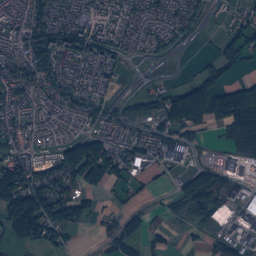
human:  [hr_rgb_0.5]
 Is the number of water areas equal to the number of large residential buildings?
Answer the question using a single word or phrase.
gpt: no

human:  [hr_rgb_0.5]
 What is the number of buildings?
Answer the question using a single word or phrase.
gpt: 7376

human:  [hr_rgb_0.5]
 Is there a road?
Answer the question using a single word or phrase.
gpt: yes

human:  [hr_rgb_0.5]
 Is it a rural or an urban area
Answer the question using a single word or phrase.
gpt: urban

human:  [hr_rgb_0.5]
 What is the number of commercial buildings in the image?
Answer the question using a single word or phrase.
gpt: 72

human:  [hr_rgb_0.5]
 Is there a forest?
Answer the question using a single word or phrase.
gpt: yes

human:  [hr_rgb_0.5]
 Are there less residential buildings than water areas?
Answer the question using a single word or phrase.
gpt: no

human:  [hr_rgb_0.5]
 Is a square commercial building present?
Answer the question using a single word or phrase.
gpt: no

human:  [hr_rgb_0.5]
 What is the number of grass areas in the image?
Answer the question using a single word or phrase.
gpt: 336

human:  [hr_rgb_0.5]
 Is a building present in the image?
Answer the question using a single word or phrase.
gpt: yes

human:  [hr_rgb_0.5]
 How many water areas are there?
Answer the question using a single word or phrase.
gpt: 33

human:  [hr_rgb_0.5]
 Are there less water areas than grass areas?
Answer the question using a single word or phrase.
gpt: yes

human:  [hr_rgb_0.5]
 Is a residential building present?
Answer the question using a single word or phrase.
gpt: yes

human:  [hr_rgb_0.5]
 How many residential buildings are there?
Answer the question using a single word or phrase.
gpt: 7239

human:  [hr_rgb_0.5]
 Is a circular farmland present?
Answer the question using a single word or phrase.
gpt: no

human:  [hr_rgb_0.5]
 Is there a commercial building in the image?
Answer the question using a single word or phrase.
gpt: yes

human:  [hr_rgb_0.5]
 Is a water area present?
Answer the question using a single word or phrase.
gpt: yes

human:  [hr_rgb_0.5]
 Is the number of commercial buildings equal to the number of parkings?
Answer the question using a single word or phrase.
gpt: no

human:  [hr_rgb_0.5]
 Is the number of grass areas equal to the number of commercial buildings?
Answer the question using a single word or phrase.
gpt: no

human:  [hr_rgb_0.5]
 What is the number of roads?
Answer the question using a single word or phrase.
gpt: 1224

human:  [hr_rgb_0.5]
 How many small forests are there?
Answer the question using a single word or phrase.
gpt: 94

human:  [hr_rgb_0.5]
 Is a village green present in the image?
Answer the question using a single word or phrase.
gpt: yes

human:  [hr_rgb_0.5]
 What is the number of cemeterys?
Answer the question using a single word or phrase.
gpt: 6

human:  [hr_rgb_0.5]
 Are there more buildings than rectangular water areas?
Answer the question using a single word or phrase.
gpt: yes

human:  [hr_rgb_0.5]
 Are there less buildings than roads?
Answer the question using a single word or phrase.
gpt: no

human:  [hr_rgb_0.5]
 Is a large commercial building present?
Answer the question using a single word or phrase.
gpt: yes

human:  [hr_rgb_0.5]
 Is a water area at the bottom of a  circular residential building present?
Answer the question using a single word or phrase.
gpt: yes

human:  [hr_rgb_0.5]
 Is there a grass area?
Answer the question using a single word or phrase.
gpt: yes

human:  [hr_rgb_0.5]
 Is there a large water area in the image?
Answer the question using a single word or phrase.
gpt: yes

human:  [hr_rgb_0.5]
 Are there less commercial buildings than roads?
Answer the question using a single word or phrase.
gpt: yes

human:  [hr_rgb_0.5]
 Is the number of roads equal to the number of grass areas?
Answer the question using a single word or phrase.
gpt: no

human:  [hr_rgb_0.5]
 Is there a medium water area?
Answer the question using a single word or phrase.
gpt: yes

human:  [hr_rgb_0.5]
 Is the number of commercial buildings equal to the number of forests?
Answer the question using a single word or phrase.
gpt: no

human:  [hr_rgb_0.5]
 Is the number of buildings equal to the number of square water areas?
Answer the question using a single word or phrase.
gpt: no

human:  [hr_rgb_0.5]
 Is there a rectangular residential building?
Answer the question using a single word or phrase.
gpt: yes

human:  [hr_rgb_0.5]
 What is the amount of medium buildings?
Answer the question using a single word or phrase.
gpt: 43

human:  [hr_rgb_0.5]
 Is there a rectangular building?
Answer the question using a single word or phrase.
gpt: yes

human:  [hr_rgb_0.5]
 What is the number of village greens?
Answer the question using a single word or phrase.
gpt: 28

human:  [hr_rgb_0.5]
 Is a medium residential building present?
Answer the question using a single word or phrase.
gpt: yes

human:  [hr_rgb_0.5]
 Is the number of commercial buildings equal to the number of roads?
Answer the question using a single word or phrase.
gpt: no

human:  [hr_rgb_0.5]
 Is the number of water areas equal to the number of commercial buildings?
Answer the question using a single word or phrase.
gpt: no

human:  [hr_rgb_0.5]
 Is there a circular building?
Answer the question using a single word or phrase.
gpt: yes

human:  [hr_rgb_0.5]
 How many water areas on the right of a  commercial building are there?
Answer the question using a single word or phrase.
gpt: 32

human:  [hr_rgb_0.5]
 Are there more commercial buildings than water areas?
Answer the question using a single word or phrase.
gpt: yes

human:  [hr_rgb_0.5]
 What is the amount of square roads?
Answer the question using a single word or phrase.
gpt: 0

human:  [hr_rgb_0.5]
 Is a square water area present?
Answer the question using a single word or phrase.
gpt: yes

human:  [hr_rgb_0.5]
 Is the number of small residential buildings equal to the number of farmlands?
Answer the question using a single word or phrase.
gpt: no

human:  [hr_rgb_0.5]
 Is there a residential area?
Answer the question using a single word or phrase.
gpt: yes

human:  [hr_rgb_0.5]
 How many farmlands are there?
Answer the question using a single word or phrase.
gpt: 49

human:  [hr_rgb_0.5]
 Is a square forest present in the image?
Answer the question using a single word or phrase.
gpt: no

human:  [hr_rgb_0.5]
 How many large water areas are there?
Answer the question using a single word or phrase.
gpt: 6

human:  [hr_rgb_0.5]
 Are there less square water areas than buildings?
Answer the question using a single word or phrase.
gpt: yes

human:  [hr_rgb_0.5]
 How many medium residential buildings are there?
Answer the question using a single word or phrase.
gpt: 26

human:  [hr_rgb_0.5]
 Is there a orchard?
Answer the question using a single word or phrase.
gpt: yes

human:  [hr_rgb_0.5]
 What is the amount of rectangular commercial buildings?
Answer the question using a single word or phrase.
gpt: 38

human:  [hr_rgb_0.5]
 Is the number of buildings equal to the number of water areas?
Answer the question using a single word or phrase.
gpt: no

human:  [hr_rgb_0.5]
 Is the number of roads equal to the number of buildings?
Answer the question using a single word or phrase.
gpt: no

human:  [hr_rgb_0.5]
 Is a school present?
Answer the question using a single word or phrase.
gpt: yes

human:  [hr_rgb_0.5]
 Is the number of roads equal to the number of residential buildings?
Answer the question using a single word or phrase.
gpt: no

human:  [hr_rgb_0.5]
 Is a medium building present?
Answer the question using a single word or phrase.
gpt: yes

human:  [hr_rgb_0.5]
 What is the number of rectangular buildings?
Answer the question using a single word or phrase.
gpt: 4661

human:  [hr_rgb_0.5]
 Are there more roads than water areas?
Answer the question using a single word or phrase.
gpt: yes

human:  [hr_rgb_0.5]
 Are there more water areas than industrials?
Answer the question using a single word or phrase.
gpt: yes

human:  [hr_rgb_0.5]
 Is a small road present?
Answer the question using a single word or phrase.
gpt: yes